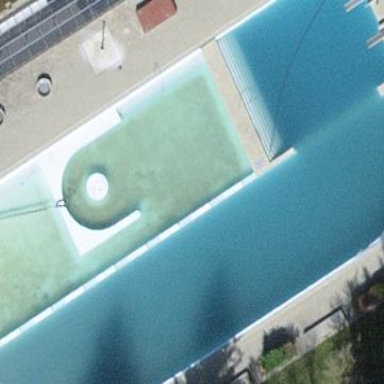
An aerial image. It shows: Swimming pool area designated for leisure and sport.